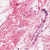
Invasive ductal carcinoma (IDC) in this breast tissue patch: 0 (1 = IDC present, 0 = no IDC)